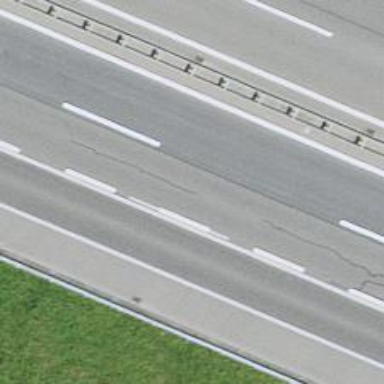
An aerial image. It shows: Asphalt bridge over motorway.